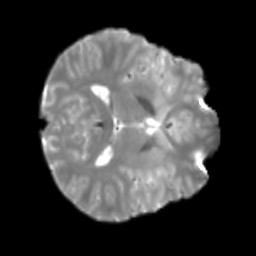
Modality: T2w
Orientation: axial
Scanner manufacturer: siemens
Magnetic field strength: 3 T
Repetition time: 4 s
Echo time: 0.0594 s